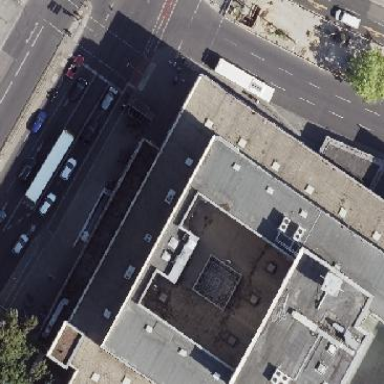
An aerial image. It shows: Commercial building with flat roof.